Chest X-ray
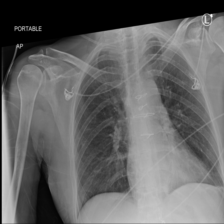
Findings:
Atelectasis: negative
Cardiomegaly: negative
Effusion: negative
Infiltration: negative
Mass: negative
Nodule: negative
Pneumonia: negative
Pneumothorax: negative
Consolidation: negative
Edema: negative
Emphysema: negative
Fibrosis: negative
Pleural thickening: negative
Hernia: negative